Aerial crown-view tile of a tropical tree (Barro Colorado Island, Panama), acquired 20250317:
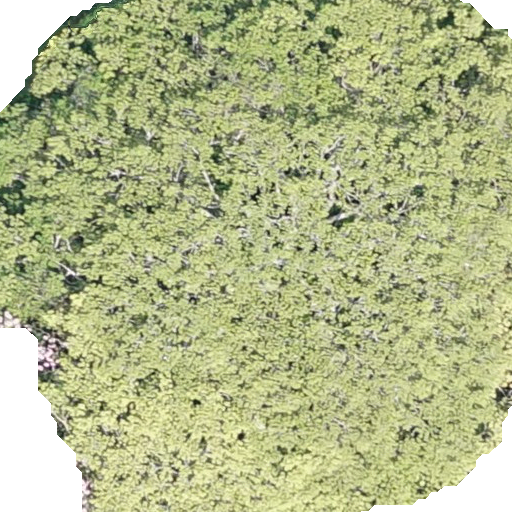
Species: Sterculia apetala
GBIF accepted scientific name: Sterculia apetala
Crown area: 422.29 m²